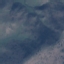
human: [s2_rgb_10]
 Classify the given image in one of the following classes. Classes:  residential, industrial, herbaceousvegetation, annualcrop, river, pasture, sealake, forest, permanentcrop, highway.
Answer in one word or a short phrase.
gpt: HerbaceousVegetation